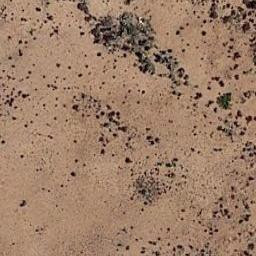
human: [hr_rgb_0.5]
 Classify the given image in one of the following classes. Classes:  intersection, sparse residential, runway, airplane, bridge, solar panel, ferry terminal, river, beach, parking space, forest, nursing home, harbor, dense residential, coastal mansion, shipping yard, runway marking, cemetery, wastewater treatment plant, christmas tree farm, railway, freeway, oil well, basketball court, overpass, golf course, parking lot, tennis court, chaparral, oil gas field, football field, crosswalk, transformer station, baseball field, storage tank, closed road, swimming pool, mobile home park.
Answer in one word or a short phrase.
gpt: chaparral